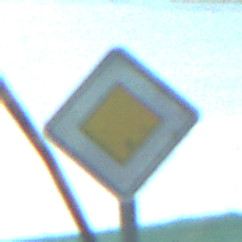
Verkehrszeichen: Vorfahrtsstrasse
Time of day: MorningAfternoon
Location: Roofed (Special)
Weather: PartlyCloudy
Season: NotSpecified
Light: Natural